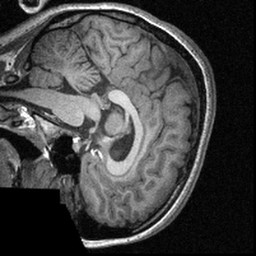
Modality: T1w
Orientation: sagittal
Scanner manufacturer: siemens
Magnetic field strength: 3 T
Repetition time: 1.57 s
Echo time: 0.00304 s